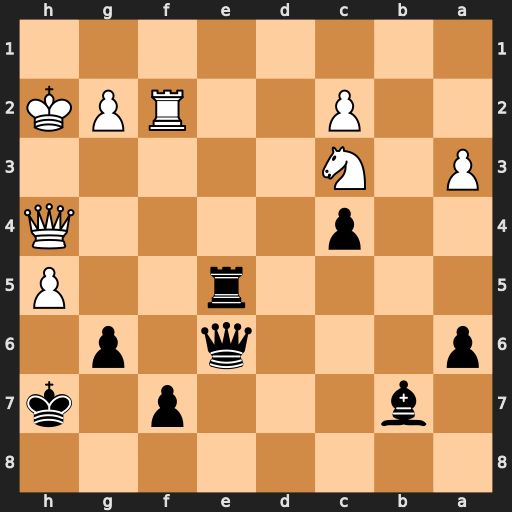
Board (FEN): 8/1b3p1k/p3q1p1/4r2P/2p4Q/P1N5/2P2RPK/8
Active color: b
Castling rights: -
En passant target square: -
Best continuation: Rxh5 Qxh5+ gxh5